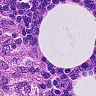
Metastatic tissue present: no